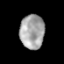
Tissue: prostate
Cell type: T cells
Senescence score: 0.3313
Nuclear area (px): 825
Mean DAPI intensity: 164.488